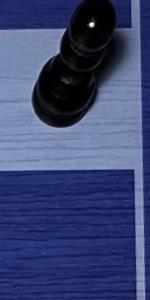
Label: Empty